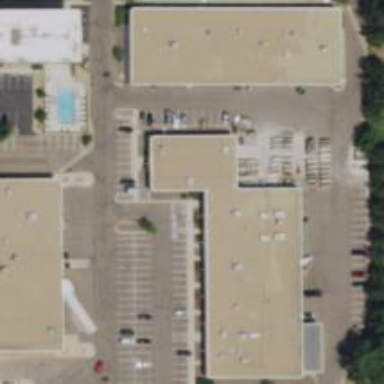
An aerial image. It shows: Parking space.